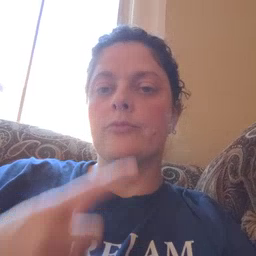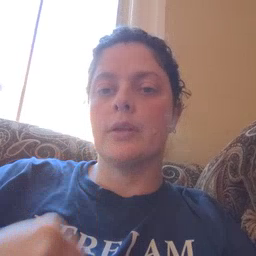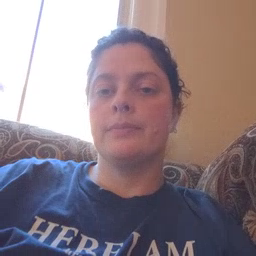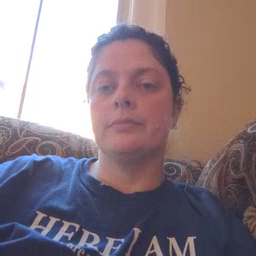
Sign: red